Field crop: tomato
Growth stage: 2
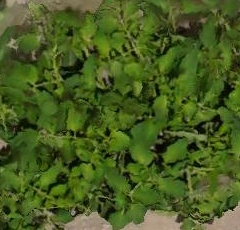
Species: tomato